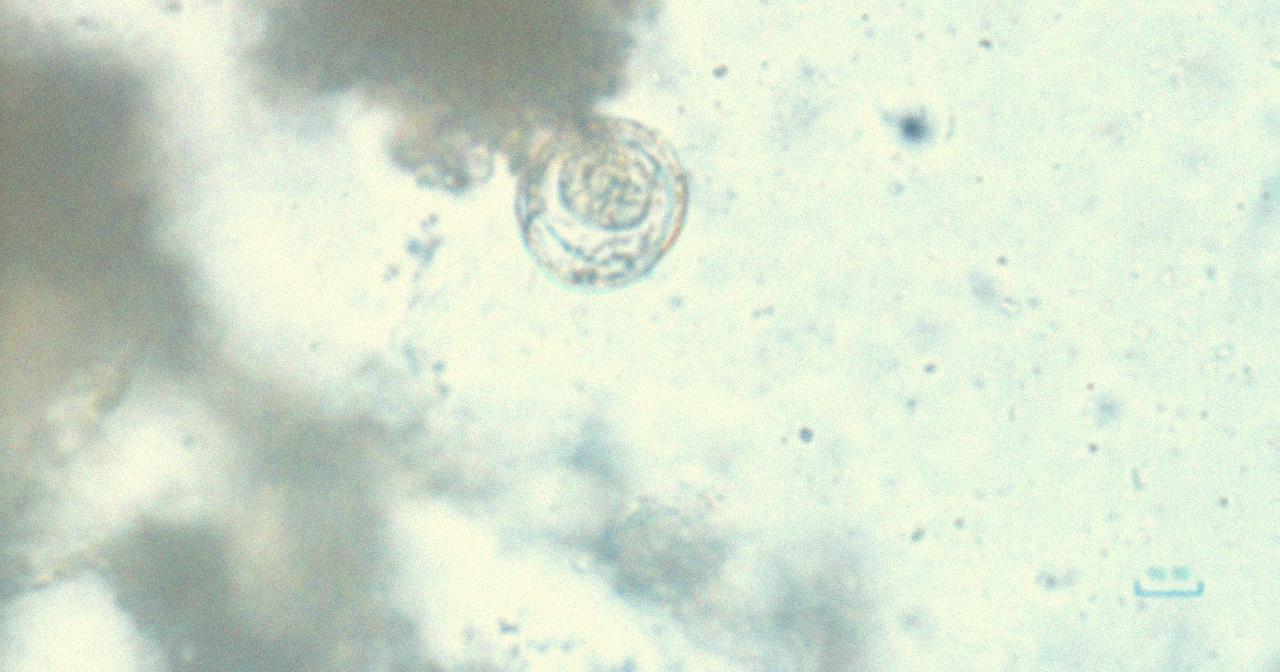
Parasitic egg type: Hymenolepis nana